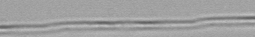
Label: Pseudo-nitzschia